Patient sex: M
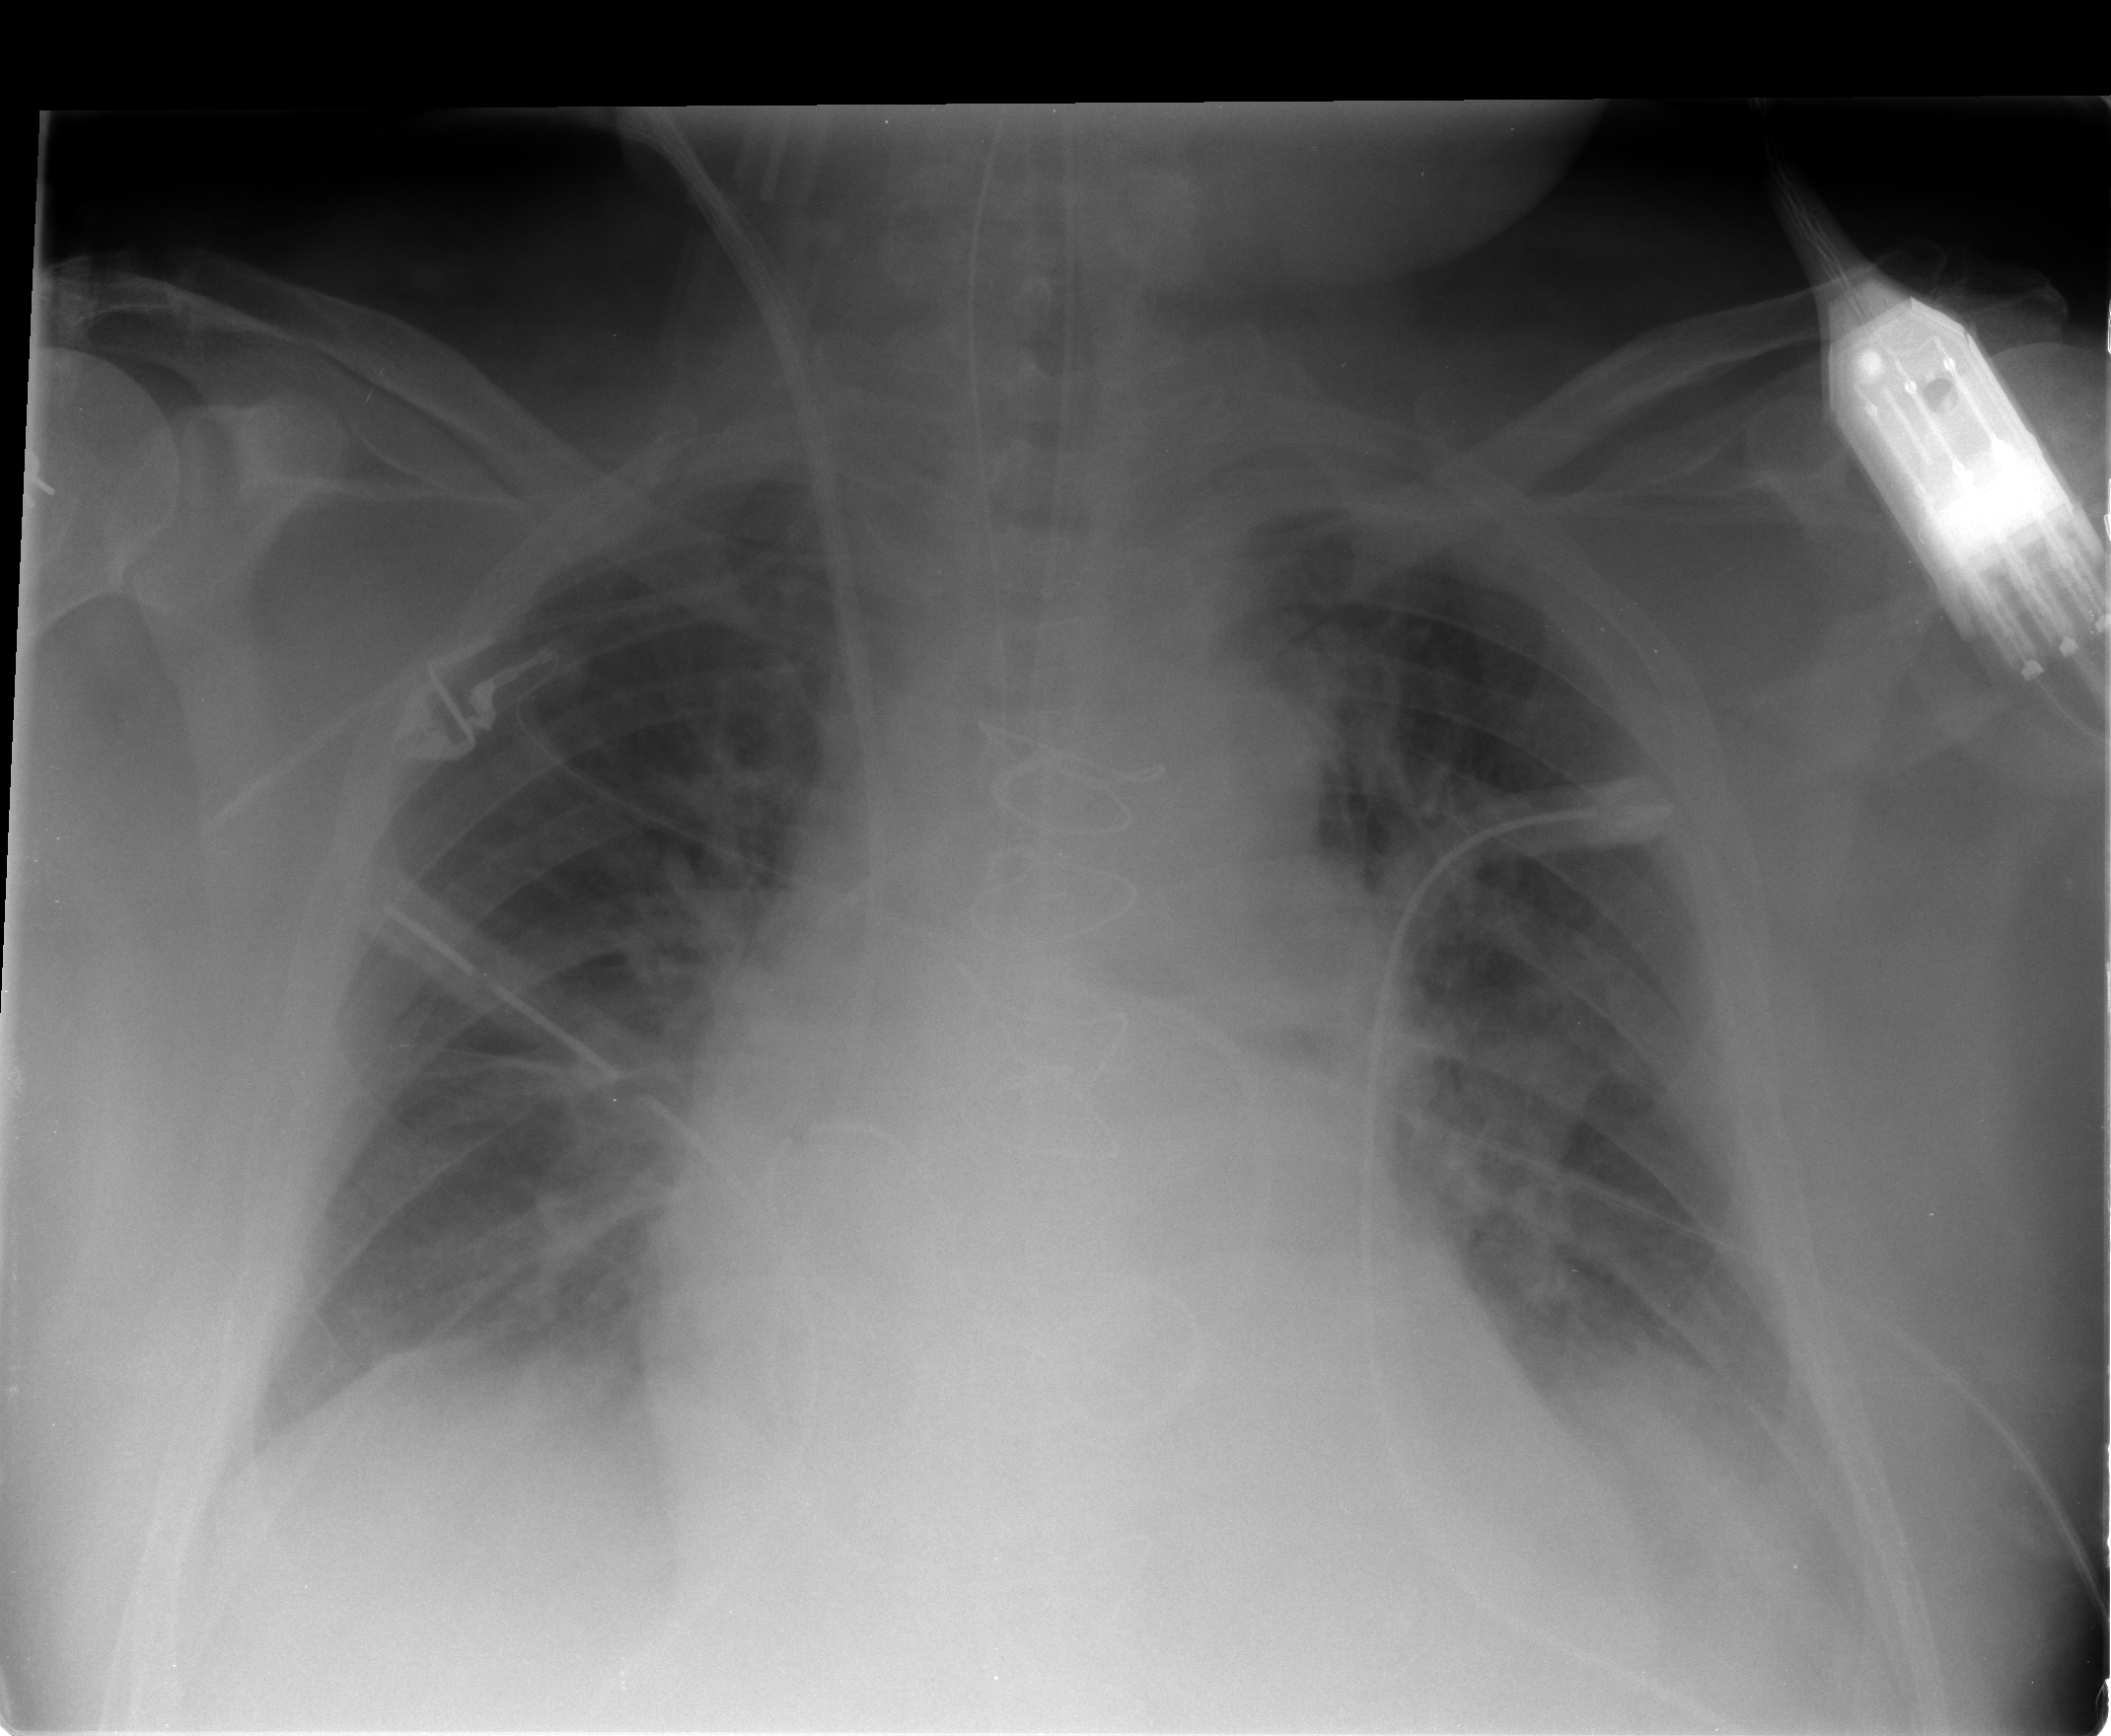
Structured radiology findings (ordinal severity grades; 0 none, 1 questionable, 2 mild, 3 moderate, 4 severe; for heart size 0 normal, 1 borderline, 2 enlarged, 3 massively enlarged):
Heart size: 2
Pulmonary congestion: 0
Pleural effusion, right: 0
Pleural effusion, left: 2
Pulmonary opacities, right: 0
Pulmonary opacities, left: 0
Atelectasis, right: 2
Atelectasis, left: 2